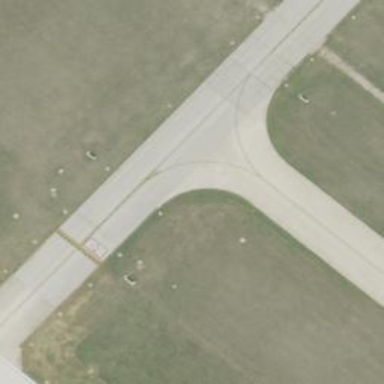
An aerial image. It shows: Image of taxiway at airport.